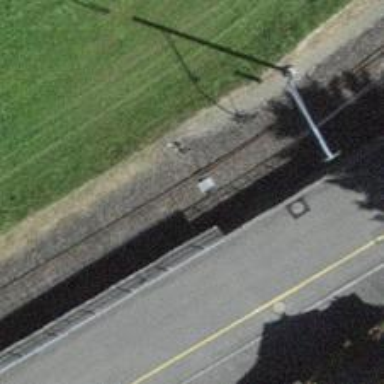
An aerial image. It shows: Railway switch.